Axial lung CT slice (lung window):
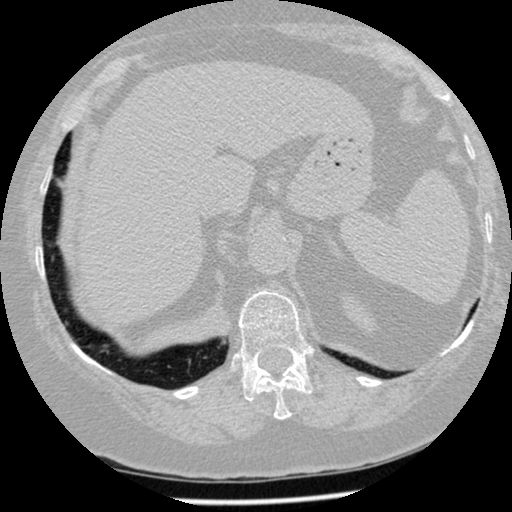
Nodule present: no